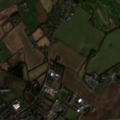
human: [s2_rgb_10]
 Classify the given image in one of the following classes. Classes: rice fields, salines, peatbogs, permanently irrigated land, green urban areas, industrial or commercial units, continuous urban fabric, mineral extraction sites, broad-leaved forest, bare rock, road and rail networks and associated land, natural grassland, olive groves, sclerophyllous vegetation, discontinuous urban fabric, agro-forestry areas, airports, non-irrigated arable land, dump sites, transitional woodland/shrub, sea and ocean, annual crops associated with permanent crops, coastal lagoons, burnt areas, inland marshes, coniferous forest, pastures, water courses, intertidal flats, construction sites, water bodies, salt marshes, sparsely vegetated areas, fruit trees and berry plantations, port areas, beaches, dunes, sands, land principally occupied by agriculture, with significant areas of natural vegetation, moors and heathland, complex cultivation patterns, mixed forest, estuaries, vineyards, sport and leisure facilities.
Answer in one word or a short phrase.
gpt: discontinuous urban fabric, sport and leisure facilities, non-irrigated arable land, pastures